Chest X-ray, PA view. Patient: 49 years old, sex F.
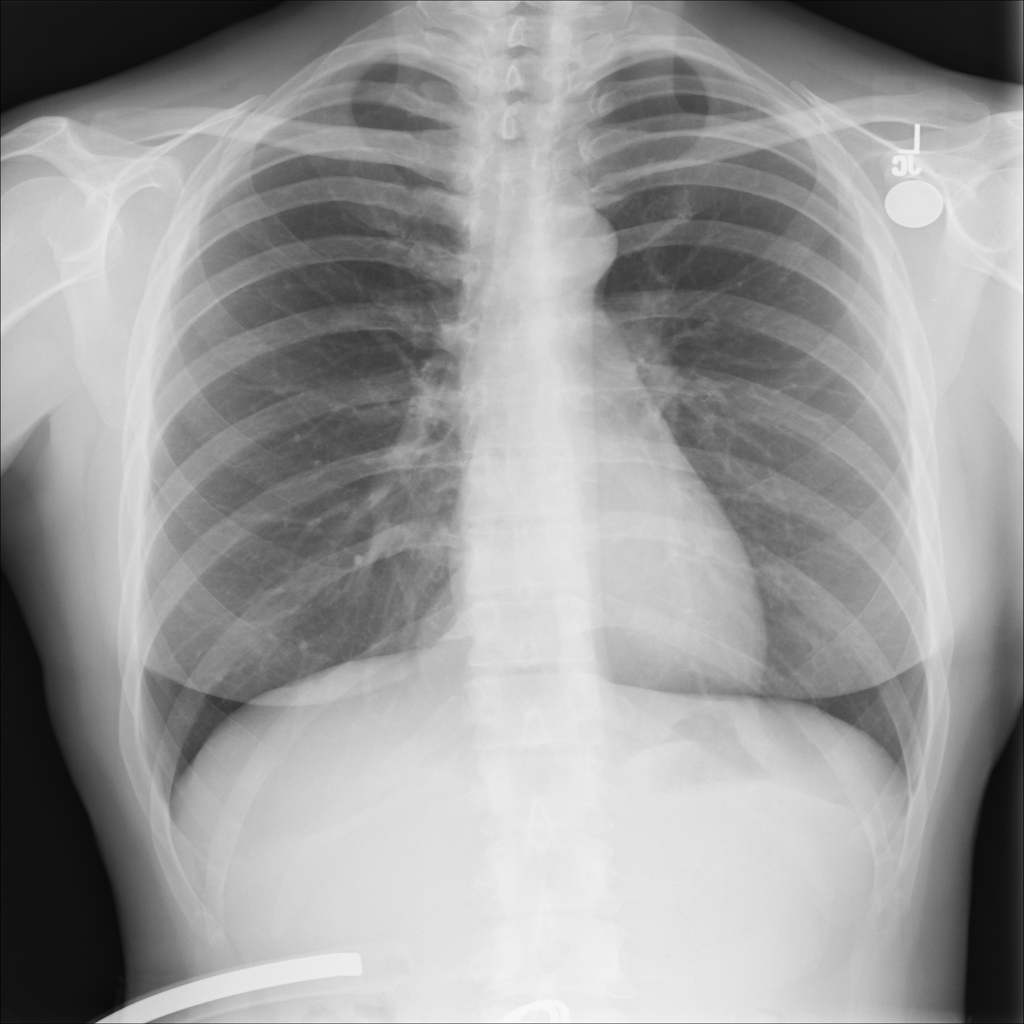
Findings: No Finding